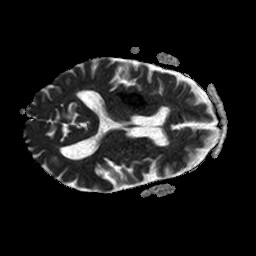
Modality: ADC
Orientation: axial
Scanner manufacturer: philips
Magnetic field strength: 1.5 T
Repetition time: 3.461 s
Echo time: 0.07078 s